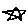
Label: star